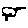
Label: bird